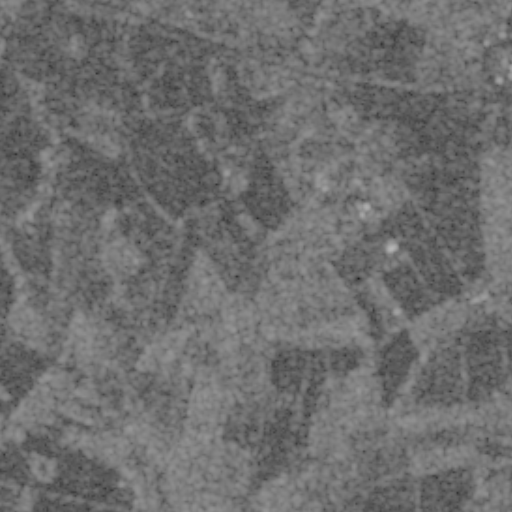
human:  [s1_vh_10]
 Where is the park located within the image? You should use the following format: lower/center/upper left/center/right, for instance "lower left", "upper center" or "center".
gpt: The park is located in the center right of the image.
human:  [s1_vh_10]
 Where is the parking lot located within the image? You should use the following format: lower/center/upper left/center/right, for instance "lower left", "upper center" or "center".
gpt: The parking lot is located in the lower left of the image.
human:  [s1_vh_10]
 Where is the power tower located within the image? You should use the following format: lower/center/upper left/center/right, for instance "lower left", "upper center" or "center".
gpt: The power tower is located in the upper right of the image.
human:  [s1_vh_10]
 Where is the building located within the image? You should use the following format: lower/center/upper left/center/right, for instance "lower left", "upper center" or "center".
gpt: There is no building in the image.

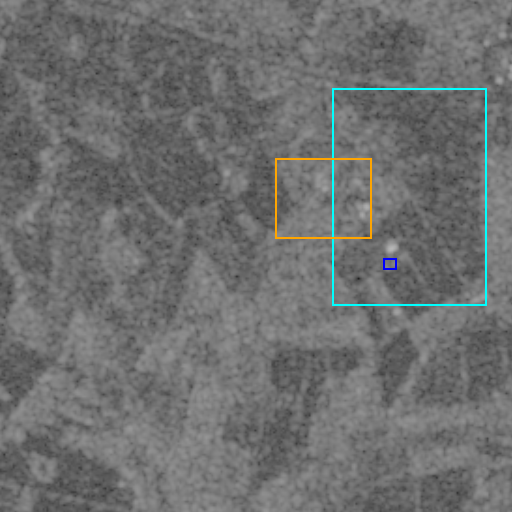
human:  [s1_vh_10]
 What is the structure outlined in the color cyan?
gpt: The structure outlined in cyan is a crop field.
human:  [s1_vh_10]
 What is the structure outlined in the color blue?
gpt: The structure outlined in blue is a park.
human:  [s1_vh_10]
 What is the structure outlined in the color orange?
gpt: The structure outlined in orange is a quarry.
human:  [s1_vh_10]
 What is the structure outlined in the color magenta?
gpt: There is no magenta outline.